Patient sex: F
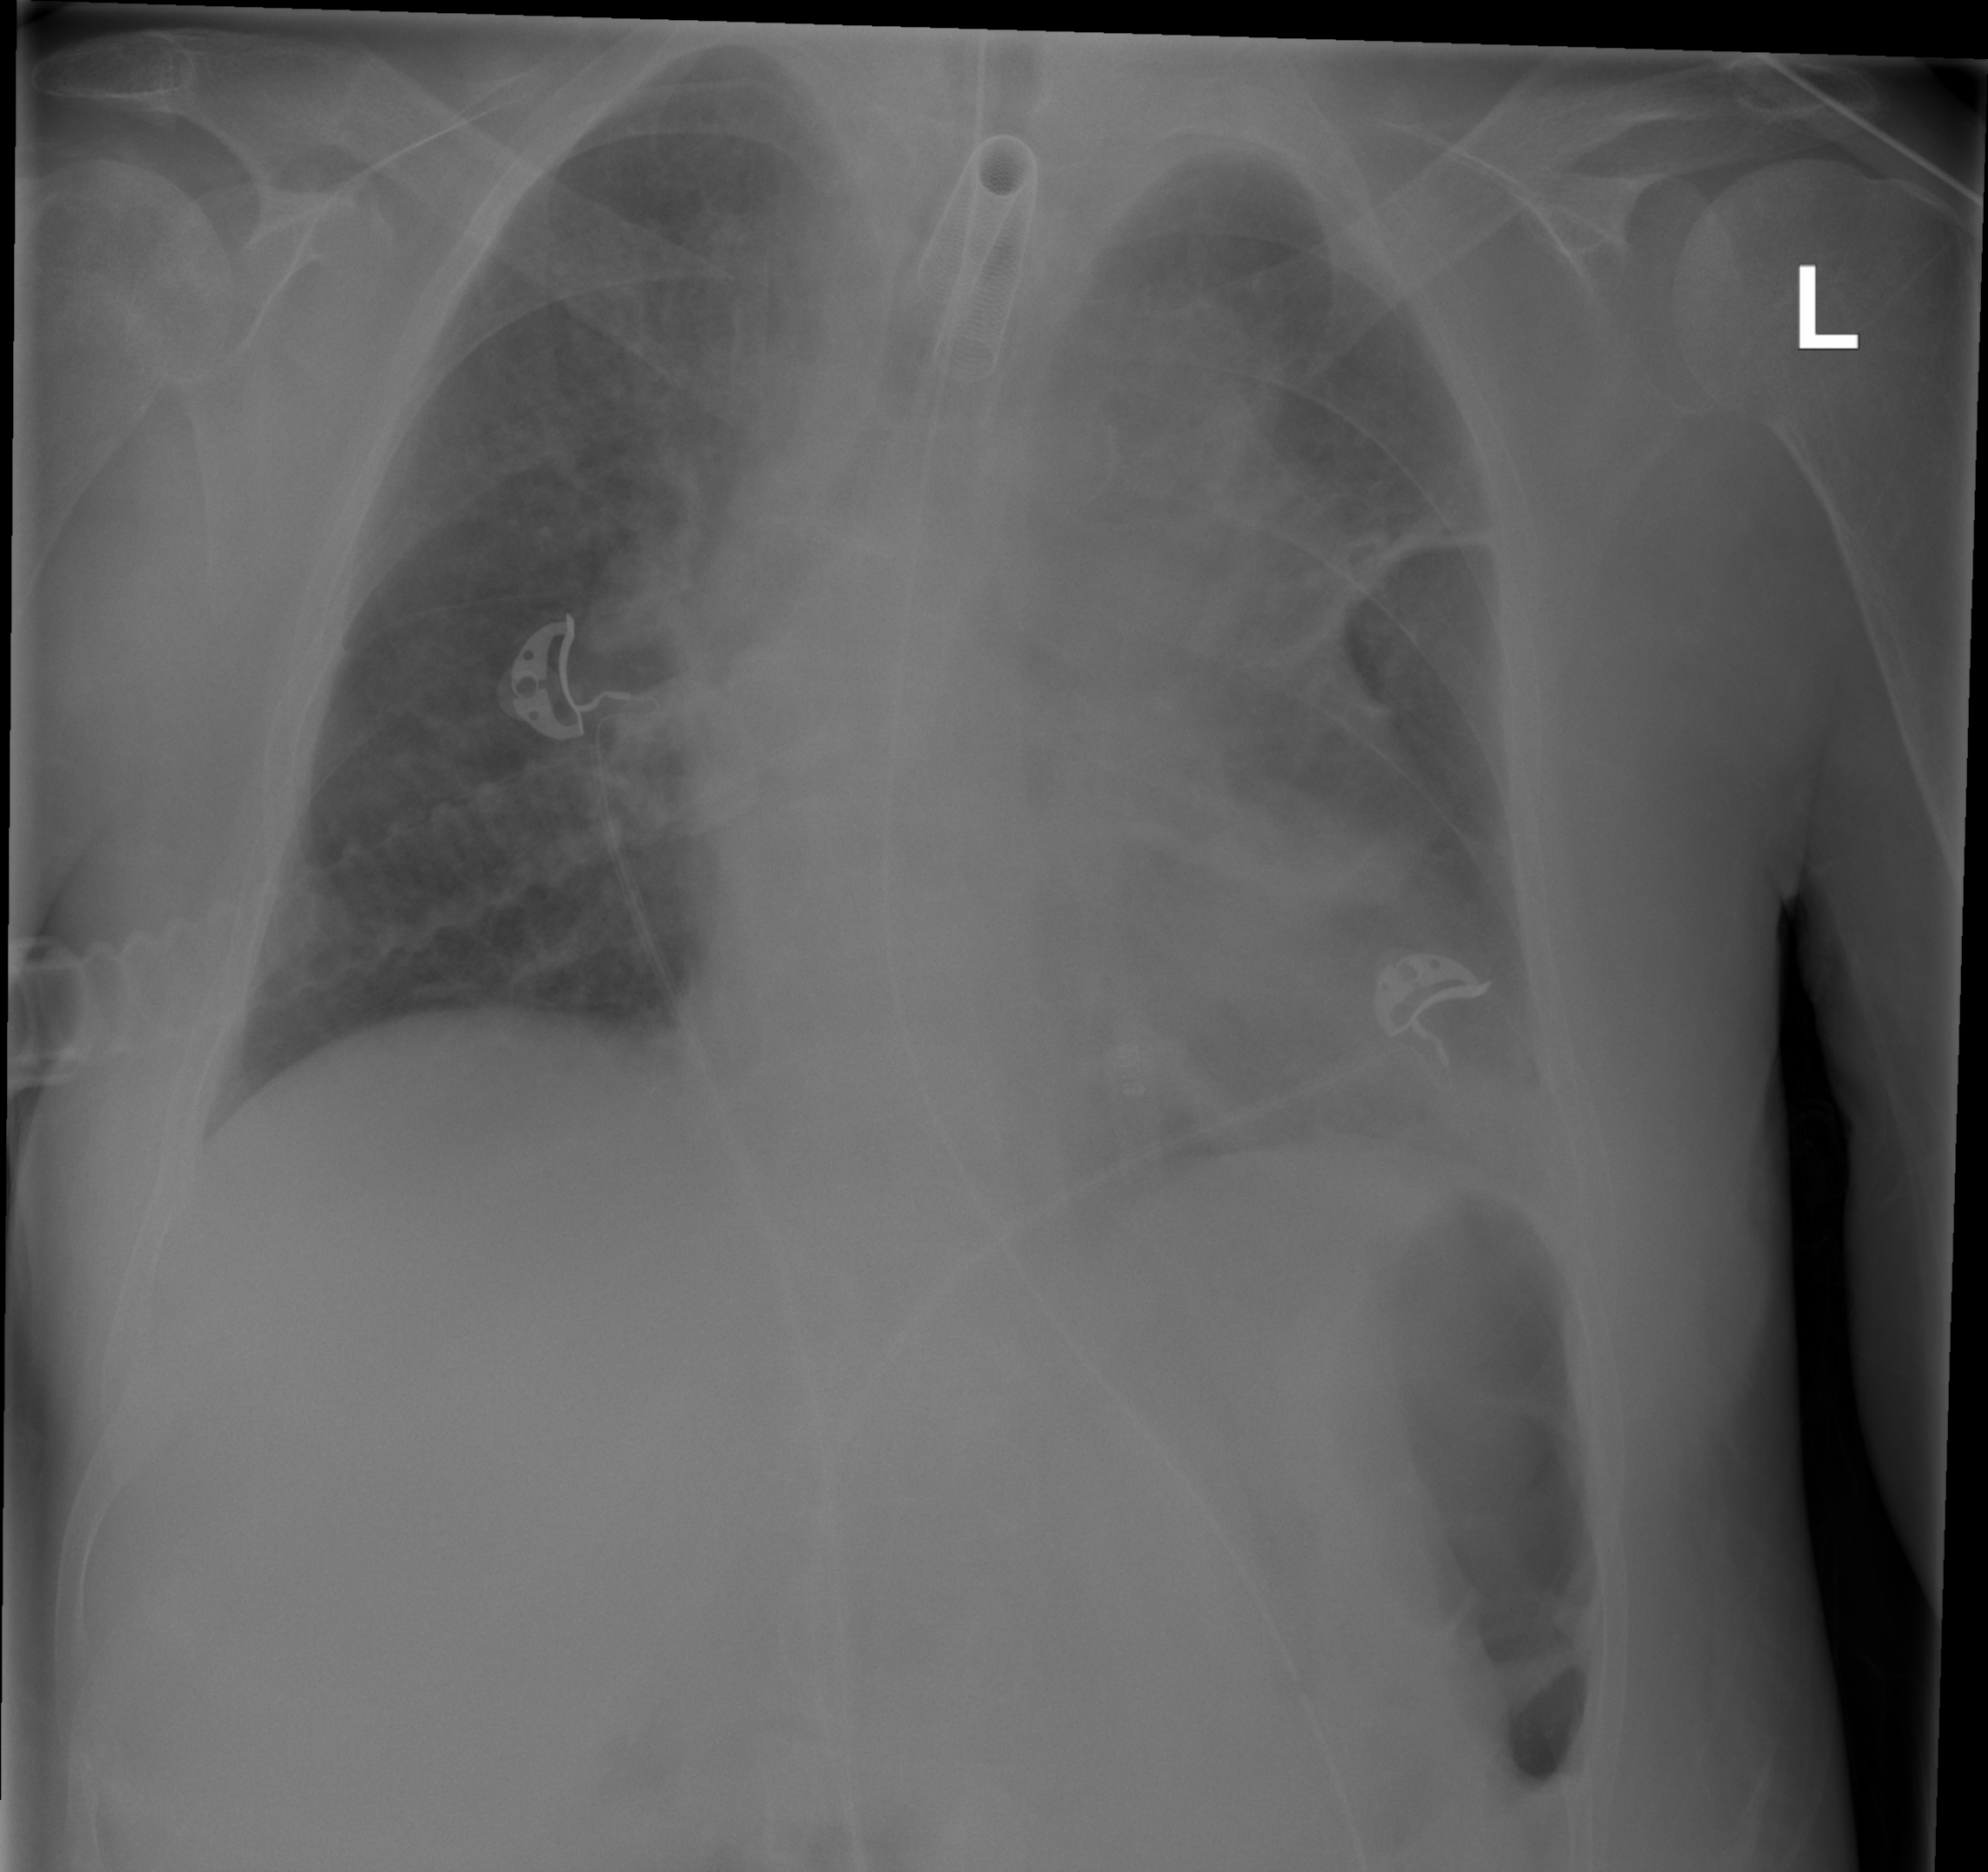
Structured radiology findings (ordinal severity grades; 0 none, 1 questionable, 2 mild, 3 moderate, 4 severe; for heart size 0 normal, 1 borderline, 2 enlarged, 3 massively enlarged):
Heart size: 2
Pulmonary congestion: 0
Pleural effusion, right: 0
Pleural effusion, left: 2
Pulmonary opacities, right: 2
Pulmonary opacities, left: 3
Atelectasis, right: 0
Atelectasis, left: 0